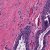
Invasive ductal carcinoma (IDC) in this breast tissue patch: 0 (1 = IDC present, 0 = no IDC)